Here is the envelope spectrum of one vibration snapshot from a rolling-element bearing, with each characteristic fault-frequency family marked on the frequency axis. What is the most likely bearing condition (normal, inner_race, outer_race, ball)?
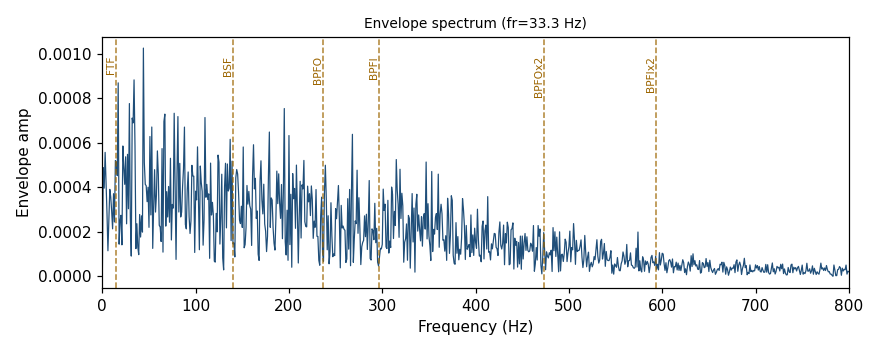
Answer: normal